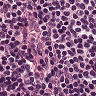
Metastatic tissue present: no